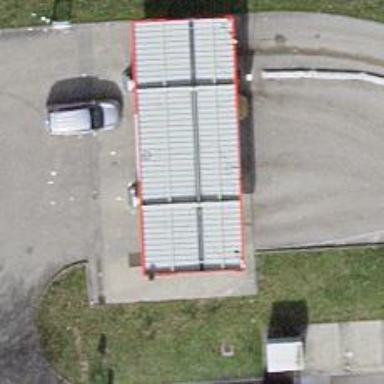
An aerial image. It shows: Gas shop offering fuel services.